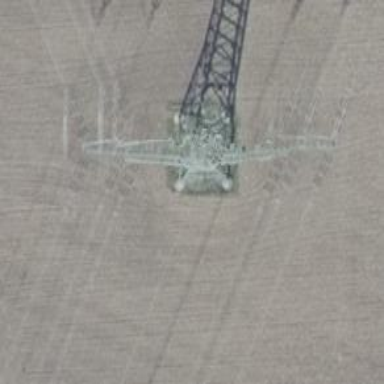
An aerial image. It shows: Power line with three cables.